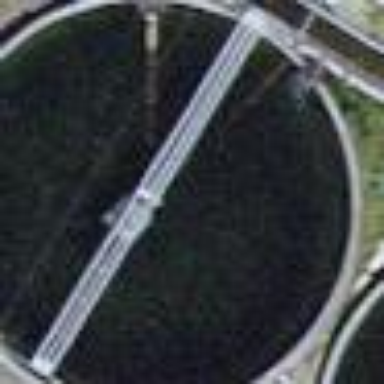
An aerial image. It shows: Body of wastewater.